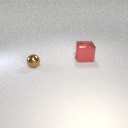
small brown metal sphere to the left of large red metal cube